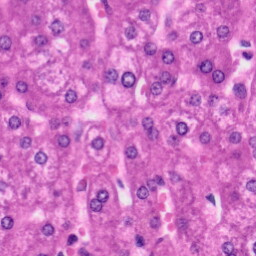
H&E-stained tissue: Liver